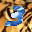
Label: 3